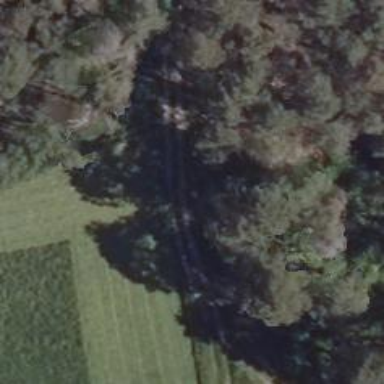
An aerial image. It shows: Track with grade 5 tracktype.